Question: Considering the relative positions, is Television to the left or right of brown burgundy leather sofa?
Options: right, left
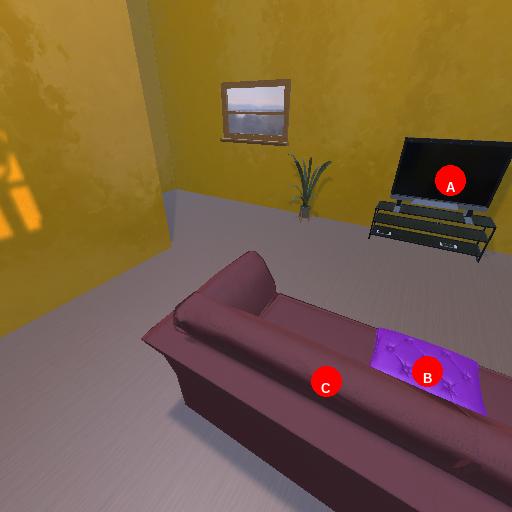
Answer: right